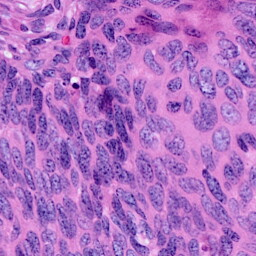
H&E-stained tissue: Cervix